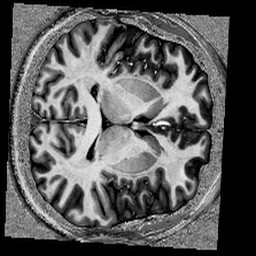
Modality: UNIT1
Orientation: axial
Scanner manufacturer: siemens
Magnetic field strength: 6.98 T
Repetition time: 5 s
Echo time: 0.00251 s